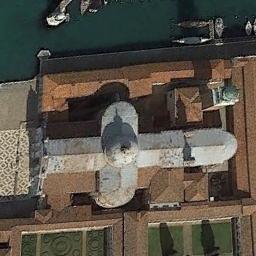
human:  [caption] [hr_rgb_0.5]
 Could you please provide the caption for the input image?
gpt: A church with a brown roof, A gray cross-shaped roof on the main house of the church, And several boats in a river adjoins the church .

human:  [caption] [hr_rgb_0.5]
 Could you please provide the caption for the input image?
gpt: This is a church with a roof in the middle like a spider's web .

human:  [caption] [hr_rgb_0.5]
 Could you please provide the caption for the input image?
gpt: The church with a circular pointed tower and the rest of the church has a white cross-shaped roof .

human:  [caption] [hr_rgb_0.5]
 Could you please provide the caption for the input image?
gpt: There is a church next to the water .

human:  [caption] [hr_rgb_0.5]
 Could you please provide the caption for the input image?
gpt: There are many buildings near the church .